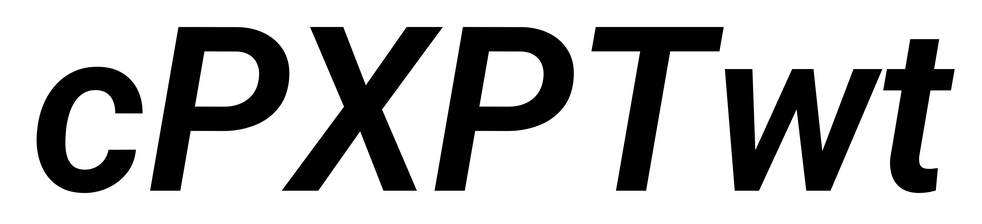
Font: Roboto-Italic_SemiBold_Italic